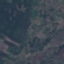
Label: HerbaceousVegetation